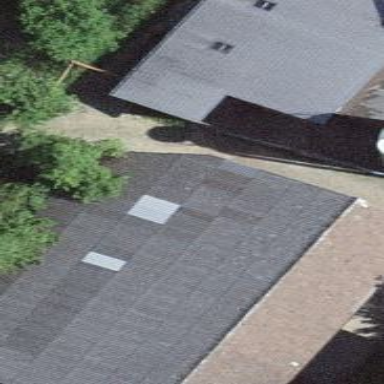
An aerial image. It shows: Shed.